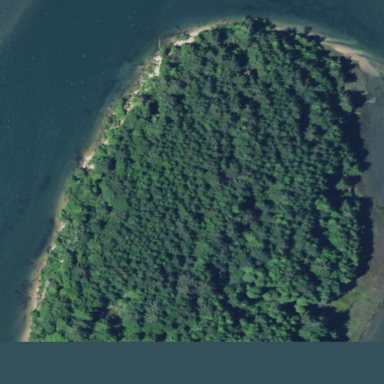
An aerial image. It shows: Islet.